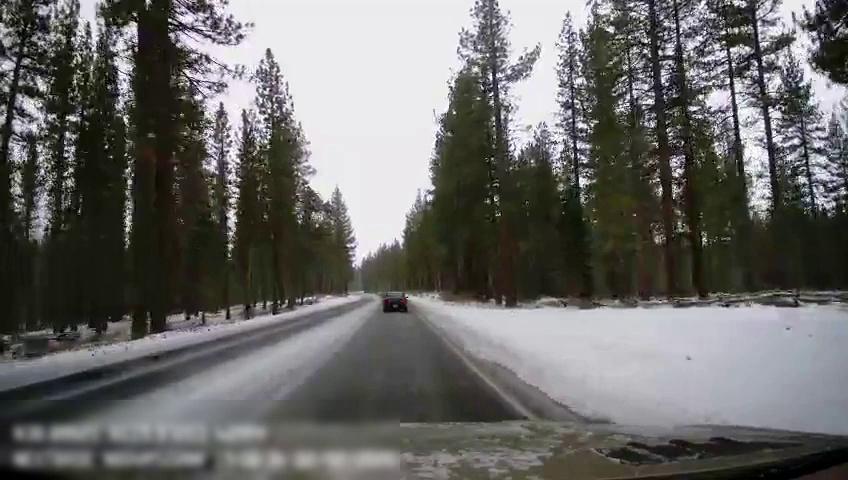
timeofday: Day
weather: Snowy
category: Drivable Space
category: Vehicles | Car
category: Lanes | Current Lane